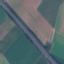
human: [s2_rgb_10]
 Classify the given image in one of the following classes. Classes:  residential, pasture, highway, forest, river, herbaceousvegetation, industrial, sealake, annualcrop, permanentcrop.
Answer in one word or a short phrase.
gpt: Highway